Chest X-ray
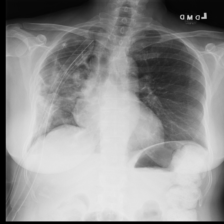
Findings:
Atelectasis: negative
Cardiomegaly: negative
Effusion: negative
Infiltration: positive
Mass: negative
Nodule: positive
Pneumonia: negative
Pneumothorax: positive
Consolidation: negative
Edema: negative
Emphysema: negative
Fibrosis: negative
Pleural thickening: negative
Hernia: negative